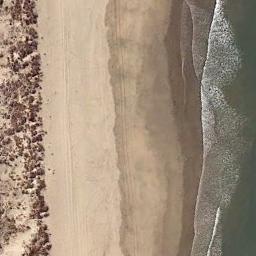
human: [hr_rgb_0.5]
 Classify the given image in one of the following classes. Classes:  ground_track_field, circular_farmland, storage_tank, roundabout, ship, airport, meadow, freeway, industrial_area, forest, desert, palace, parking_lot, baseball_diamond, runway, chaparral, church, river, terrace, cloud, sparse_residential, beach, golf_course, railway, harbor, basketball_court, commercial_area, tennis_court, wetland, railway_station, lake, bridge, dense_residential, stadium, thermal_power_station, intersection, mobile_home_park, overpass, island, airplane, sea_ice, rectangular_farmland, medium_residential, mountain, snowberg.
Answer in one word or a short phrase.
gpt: beach